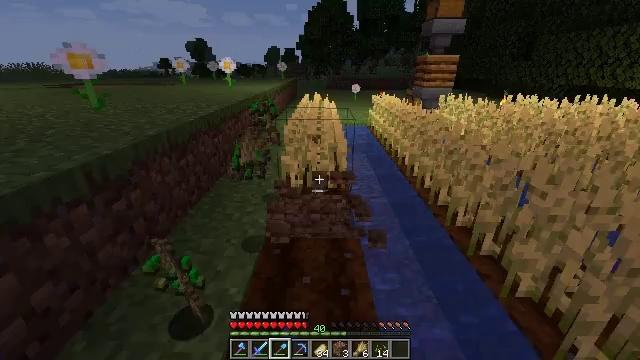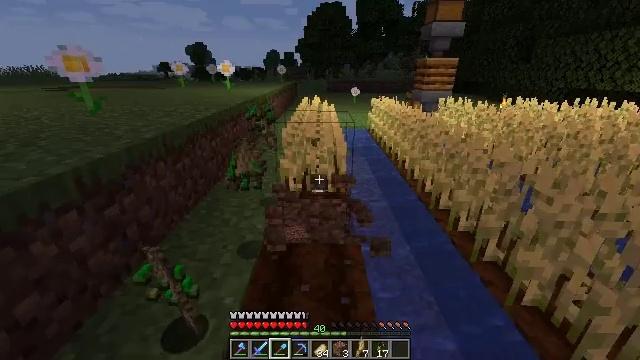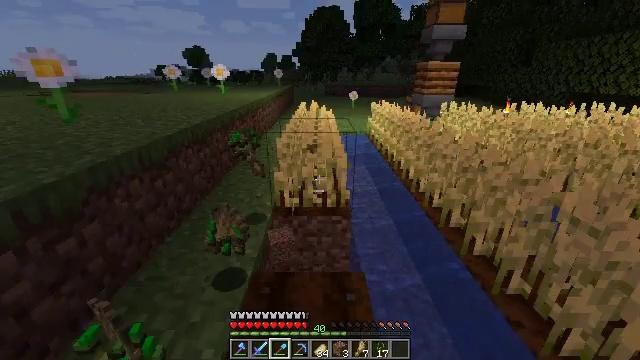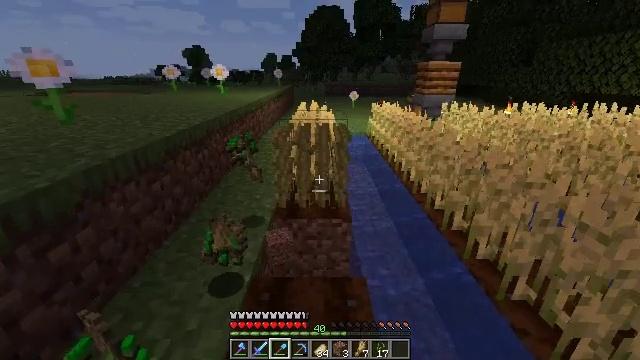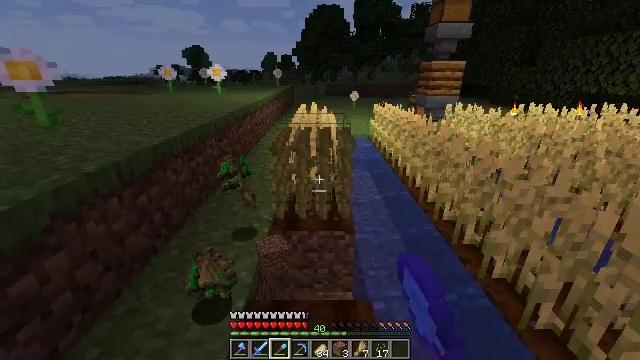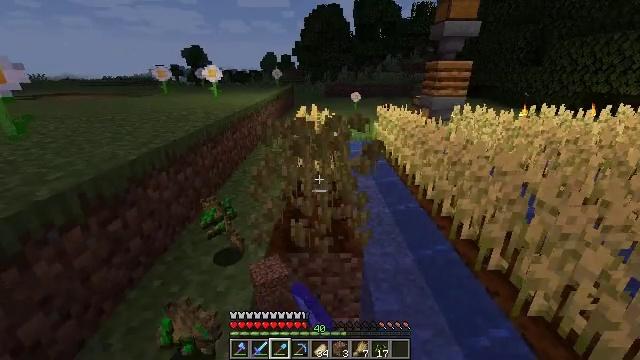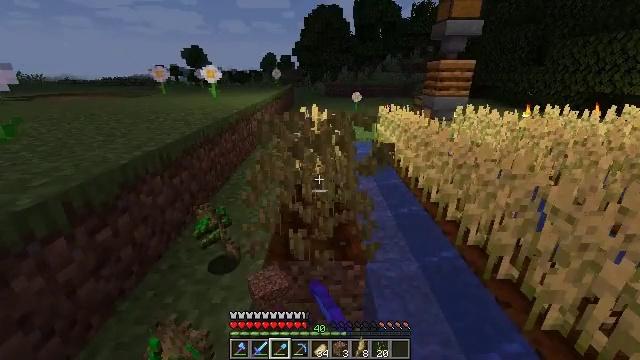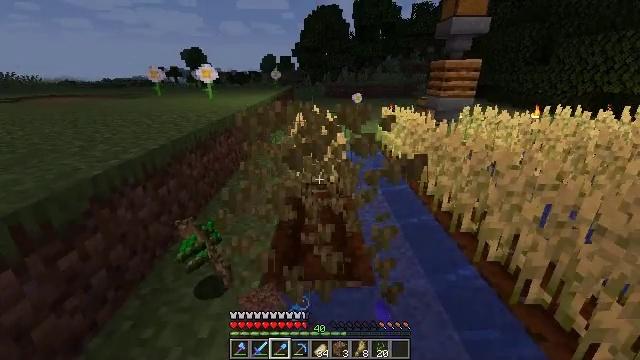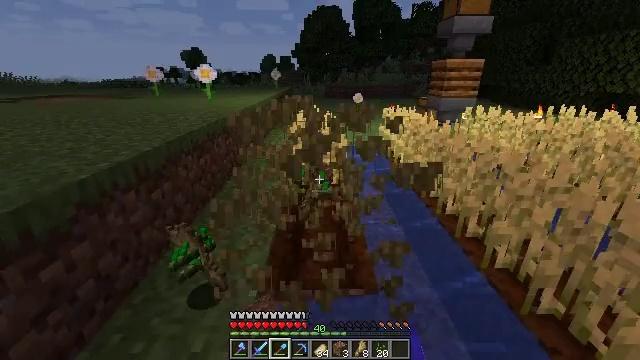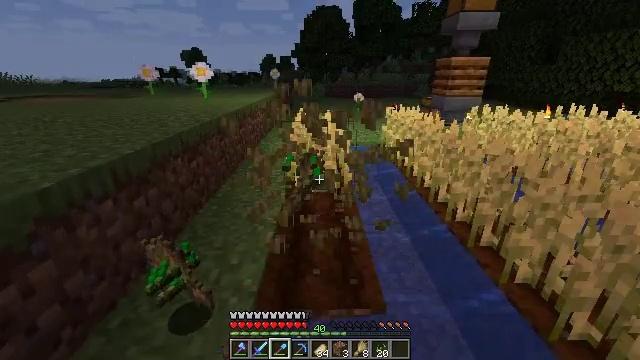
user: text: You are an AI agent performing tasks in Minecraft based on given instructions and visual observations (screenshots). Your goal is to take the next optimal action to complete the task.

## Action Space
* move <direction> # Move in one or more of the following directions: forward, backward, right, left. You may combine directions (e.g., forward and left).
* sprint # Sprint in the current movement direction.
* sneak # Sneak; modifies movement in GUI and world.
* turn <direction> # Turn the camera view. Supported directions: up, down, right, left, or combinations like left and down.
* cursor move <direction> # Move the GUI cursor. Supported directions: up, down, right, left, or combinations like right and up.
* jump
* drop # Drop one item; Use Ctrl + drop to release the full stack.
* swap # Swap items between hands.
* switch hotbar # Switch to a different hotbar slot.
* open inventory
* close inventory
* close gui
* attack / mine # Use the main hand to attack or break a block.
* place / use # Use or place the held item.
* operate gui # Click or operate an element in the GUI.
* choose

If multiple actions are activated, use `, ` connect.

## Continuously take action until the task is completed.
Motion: motion action
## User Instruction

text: Collect wheat crops.
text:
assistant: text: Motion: move forward
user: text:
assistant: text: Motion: move forward
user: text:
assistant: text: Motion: move forward, attack / mine
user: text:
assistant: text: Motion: move forward, attack / mine
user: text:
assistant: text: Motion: move forward, attack / mine
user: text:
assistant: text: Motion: move forward, attack / mine
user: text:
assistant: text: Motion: move forward
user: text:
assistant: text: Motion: move forward
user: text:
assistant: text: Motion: move forward
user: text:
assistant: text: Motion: no_op